Question: I have six tables, which unfortunately does not have any primary/foreign key-relations encoded. I've tried to create a view, however I am more than happy with just a table.
I've managed to join the six tables, but after returning 33.5 million rows (cleanInventtrans has 1.7 million rows and every time more tables are added, I am assuming the tables are multiplied by the combination of the previous table) I run out of memory. Now, I realize this is not the correct way of doing this, if it was I'd get a result I am assuming.
I've looked at a couple of questions online
<URL>
<URL>
<URL>
And I've looked at
<URL>
However, they assume there is a primary-foreign key relationship, my tables do not have this but there are fields which correspond, between the various tables, as seen in the SQL code below. I use these to match up the tables, but somewhere along the line, I am clearly doing it wrong.
I understand that by doing it like this I am essentially multiplying results with each table I join with. I was hoping there was a more clever/correct way of doing it which reduces the amount of results to a management size.
I am unfortunately unable to provide a create statement.

The code I am using:
'''
SELECT dbo.AX_SALESLINE.SALESID, dbo.AX_SALESLINE.ITEMID, dbo.AX_SALESLINE.QTYORDERED, dbo.AX_SALESLINE.SALESPRICE, dbo.AX_SALESLINE.LINEPERCENT,
dbo.AX_SALESLINE.LINEAMOUNT, dbo.AX_SALESLINE.SALESQTY, dbo.AX_SALESLINE.CONFIRMEDDLV, dbo.CleanInventTrans.COSTAMOUNTPOSTED,
dbo.CleanInventTrans.DATEPHYSICAL, dbo.AX_CUSTPACKINGSLIPJOUR.DELIVERYDATE, dbo.AX_SALESTABLE.CUSTACCOUNT, dbo.AX_SALESTABLE.SALESTYPE,
dbo.AX_SALESTABLE.SALESSTATUS, dbo.AX_CUSTPACKINGSLIPJOUR.QTY, dbo.AX_PRODTABLE.PRODID
FROM dbo.AX_CUSTPACKINGSLIPJOUR INNER JOIN
dbo.AX_SALESTABLE INNER JOIN
dbo.CleanInventTrans INNER JOIN
dbo.AX_INVENTTABLE ON dbo.CleanInventTrans.ITEMID = dbo.AX_INVENTTABLE.ITEMID INNER JOIN
dbo.AX_PRODTABLE ON dbo.AX_INVENTTABLE.ITEMID = dbo.AX_PRODTABLE.ITEMID INNER JOIN
dbo.AX_SALESLINE ON dbo.AX_INVENTTABLE.ITEMID = dbo.AX_SALESLINE.ITEMID ON dbo.AX_SALESTABLE.SALESID = dbo.AX_SALESLINE.SALESID ON
dbo.AX_CUSTPACKINGSLIPJOUR.SALESID = dbo.AX_SALESLINE.SALESID
'''
Edit:
Salesline and salestable can be related via P/F-keys, however inventtable and salesline does not have a relationship beyond having a column named itemid, which is the same in both. But these have duplicates and can not function as keys.
Edit2:
Salesline and inventtable cannot be related for some reason:
'''
'AX_INVENTTABLE' table saved successfully
'AX_SALESLINE' table
- Unable to create relationship 'FK_AX_SALESLINE_AX_INVENTTABLE'.
The ALTER TABLE statement conflicted with the FOREIGN KEY constraint "FK_AX_SALESLINE_AX_INVENTTABLE". The conflict occurred in database "VS1", table "dbo.AX_INVENTTABLE", column 'ITEMID'.
'''
I've checked the itemid in inventtable, it is unique, and there are multiple of the itemid in the salesline - however not all ID's are numerical in nature, some contain letters. I am not sure if this is what is causing the problem yet.
Edit3:
Foreign-primary relation fails because there are IDs in salines which are not present in the inventtable. Very odd.
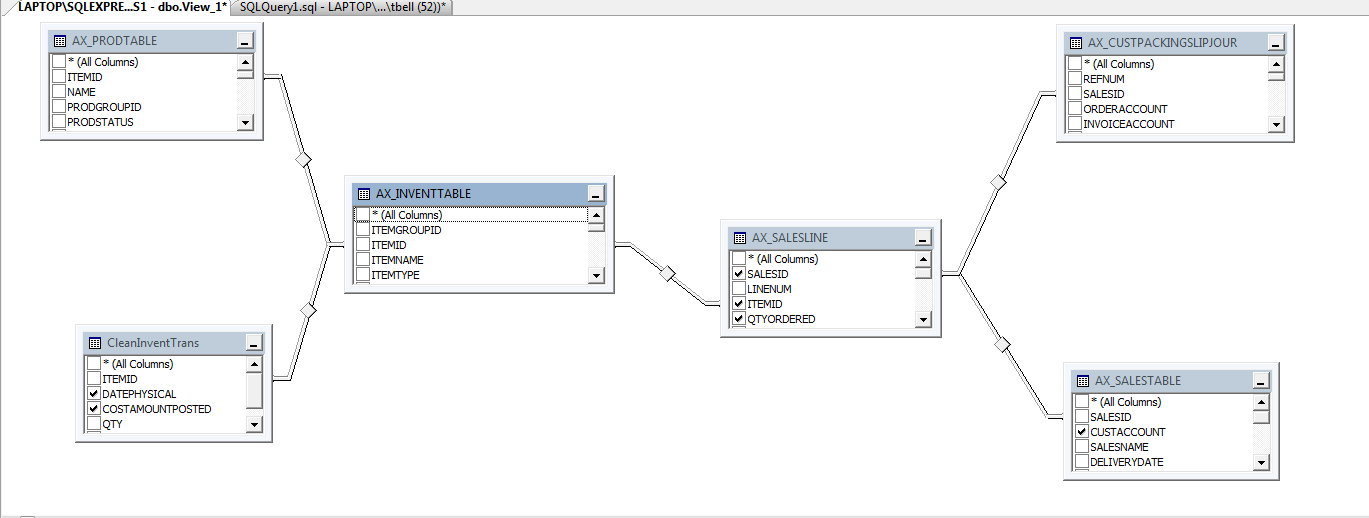
Answer: Don't bring back all of the rows from these 6 tables. If there are 1million plus rows in some of the tables at least filter on one of these tables, i.e.the CleanIventTrans table using a WHERE clause. If you're not going to add primary and foreign keys, at least add indexes to help improve performance.